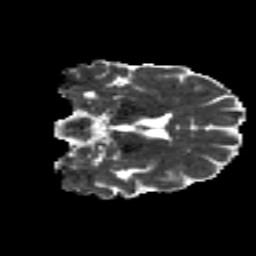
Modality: MD
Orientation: coronal
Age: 26
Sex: male
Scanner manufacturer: siemens
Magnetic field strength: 3 T
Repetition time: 8.8 s
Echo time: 0.085 s